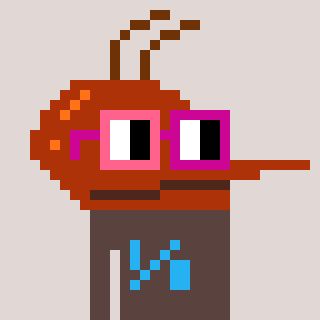
a pixel art character with square pink and red glasses, a mosquito-shaped head and a darkbrown-colored body on a warm background